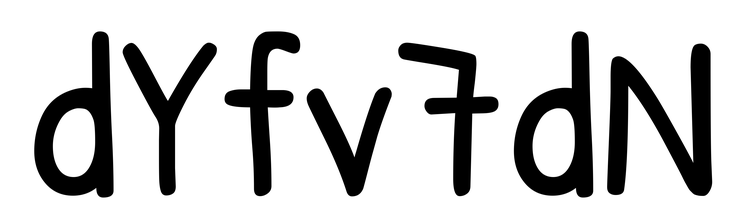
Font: PatrickHand-Regular